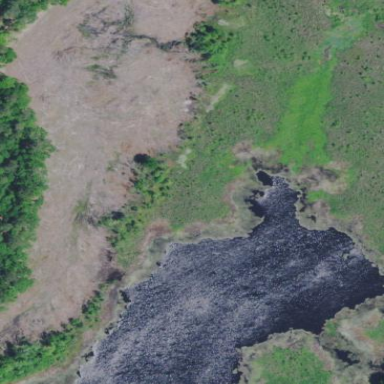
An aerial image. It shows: Wetland area with natural vegetation.